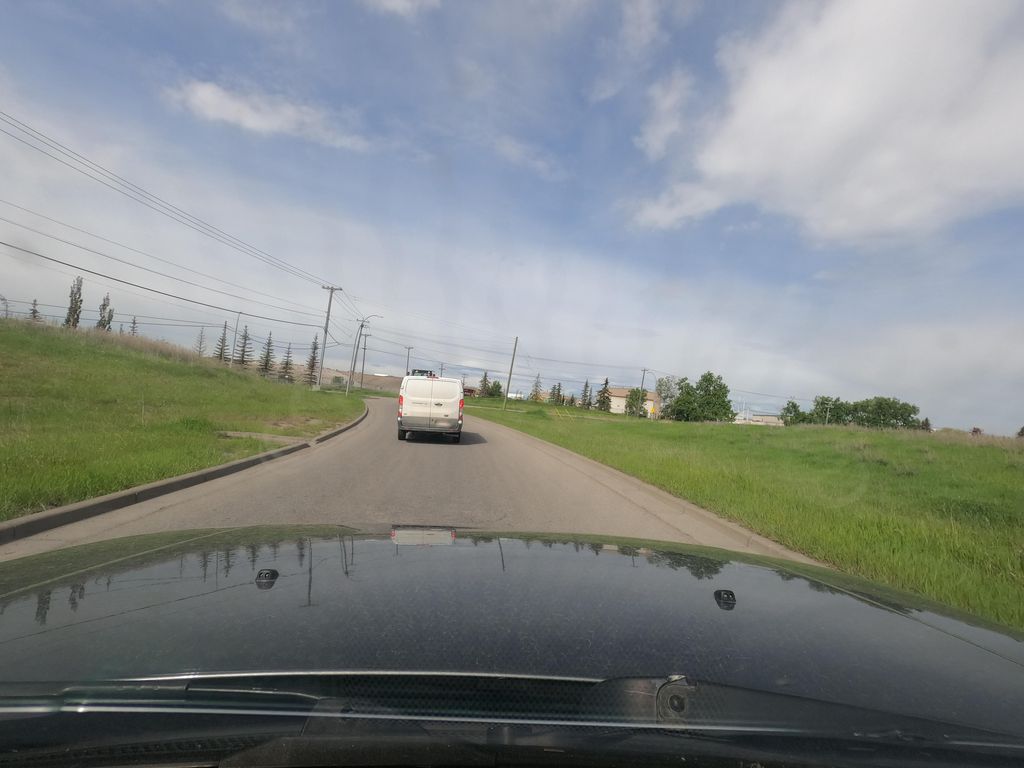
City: calgary